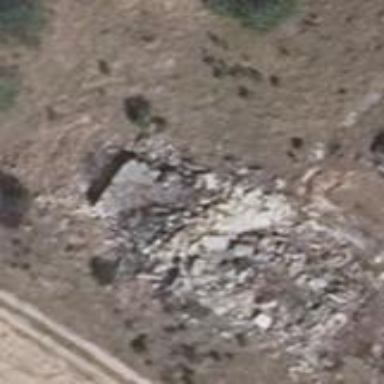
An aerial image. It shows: Historic building in ruins.